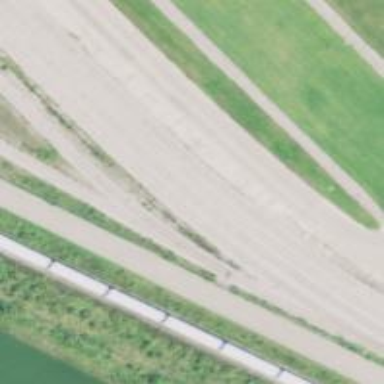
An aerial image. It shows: Railway yard.